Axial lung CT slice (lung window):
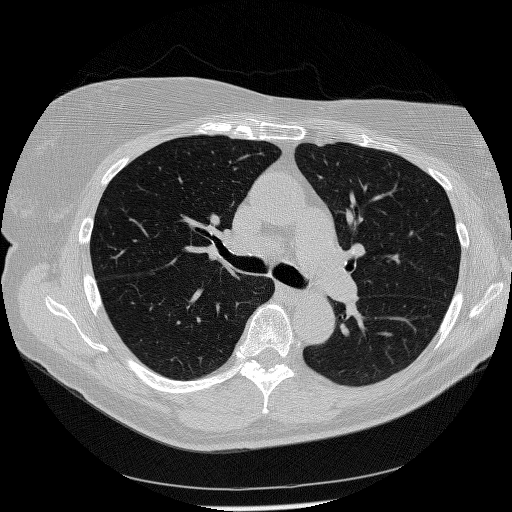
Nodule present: no